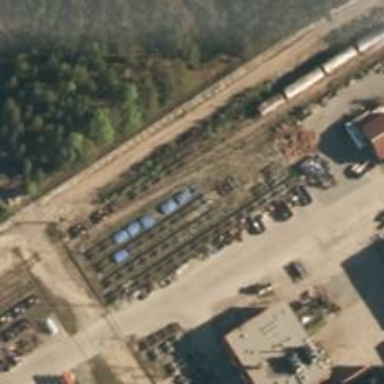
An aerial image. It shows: Railway spur service.